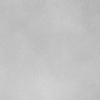
Atmospheric dust classification: dusty